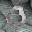
Label: 0